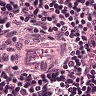
Metastatic tissue present: no